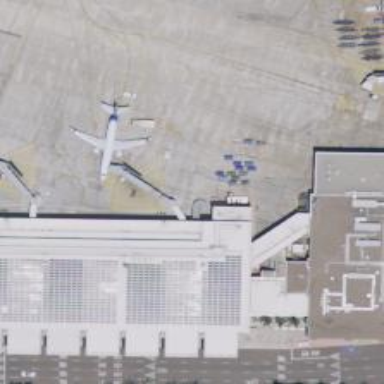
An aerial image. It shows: Airport gate.